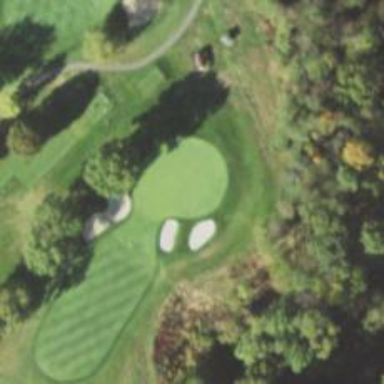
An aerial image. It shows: View of golf hole.